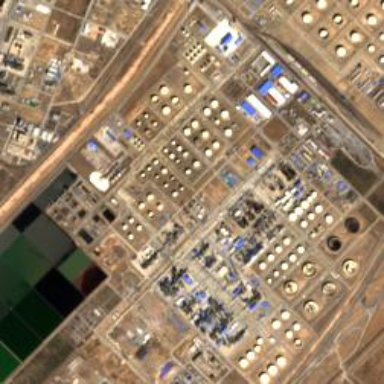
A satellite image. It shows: Industrial area with refinery.